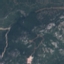
Land use / land cover class: HerbaceousVegetation